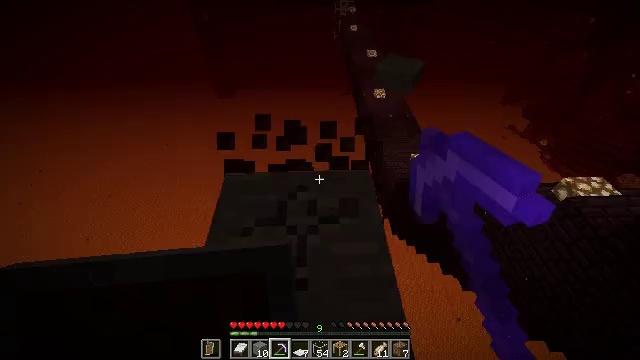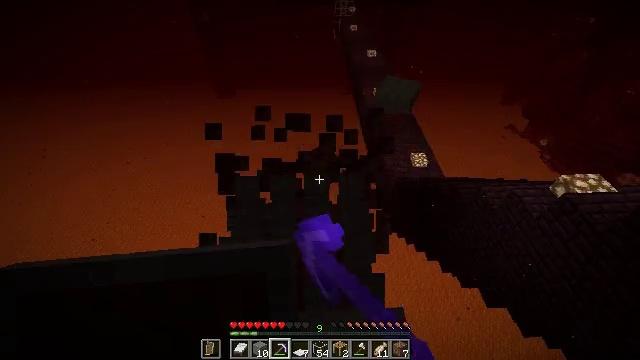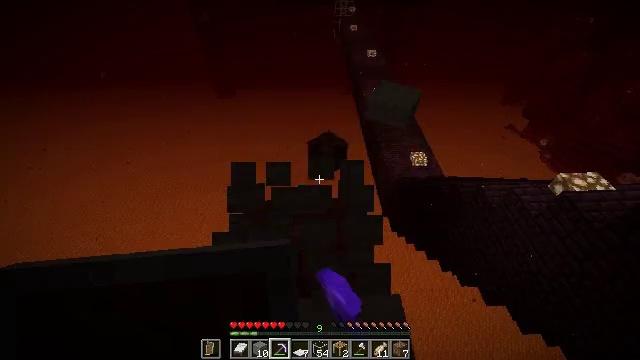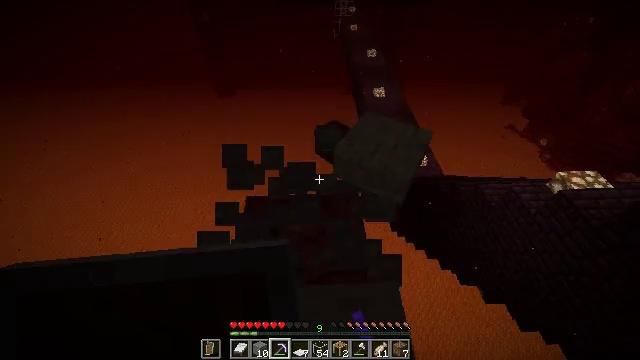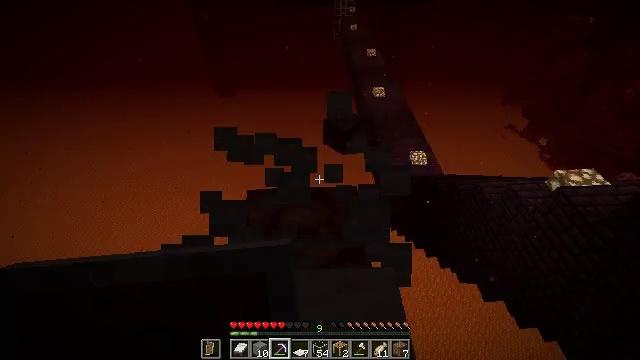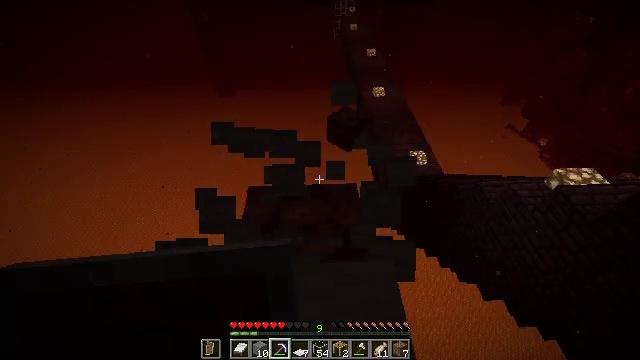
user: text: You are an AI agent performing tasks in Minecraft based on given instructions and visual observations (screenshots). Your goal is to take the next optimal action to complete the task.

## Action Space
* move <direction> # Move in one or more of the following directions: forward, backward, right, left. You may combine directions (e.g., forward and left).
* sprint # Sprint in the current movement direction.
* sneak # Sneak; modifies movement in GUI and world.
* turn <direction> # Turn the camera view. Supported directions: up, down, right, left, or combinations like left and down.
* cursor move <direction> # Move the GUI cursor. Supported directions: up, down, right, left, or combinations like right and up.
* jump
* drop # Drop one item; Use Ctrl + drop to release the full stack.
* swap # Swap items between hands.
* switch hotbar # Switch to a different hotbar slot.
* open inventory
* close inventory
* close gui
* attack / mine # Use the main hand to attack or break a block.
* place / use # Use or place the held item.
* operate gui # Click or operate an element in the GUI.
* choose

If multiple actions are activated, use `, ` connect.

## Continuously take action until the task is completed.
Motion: motion action
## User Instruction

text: Pick up the stone slab block.
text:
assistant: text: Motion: move back, sneak, attack / mine
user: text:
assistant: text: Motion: move back, sneak, attack / mine
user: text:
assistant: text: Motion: move back, sneak, attack / mine
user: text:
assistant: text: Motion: move back, sneak, attack / mine
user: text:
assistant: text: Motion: move back, sneak, attack / mine
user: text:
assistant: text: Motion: sneak, attack / mine